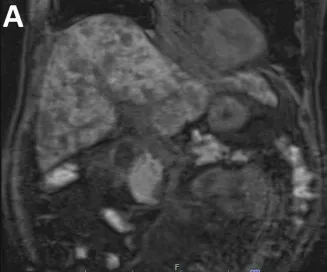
MRI abdomen with and without contrast with MRCP. A: Coronal section shows nodular liver with cirrhotic morphology and normal gallbladder, biliary tree, and pancreas.
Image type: radiology (mri)